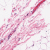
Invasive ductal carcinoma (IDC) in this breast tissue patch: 0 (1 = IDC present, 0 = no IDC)